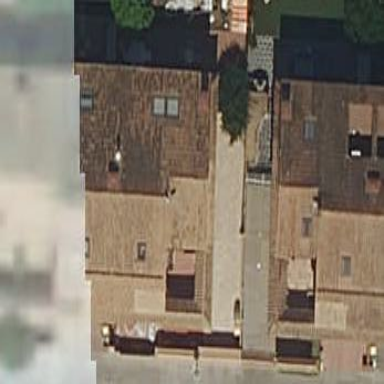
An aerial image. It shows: Terrace building.